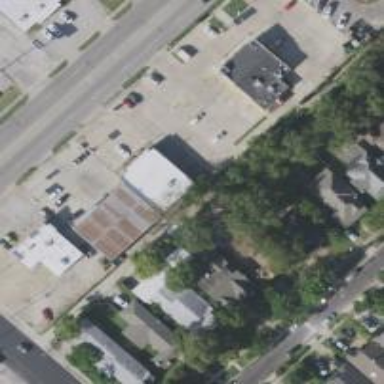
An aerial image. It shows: Alley classified as service road.